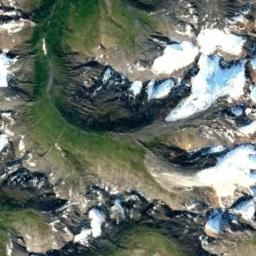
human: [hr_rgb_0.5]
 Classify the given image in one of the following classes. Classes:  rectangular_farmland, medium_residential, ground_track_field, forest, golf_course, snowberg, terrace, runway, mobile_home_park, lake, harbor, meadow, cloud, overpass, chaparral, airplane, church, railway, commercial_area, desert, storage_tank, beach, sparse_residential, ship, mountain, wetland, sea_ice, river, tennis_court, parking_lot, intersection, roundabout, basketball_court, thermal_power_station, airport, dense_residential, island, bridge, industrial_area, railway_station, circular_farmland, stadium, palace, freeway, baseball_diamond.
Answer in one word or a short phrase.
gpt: snowberg